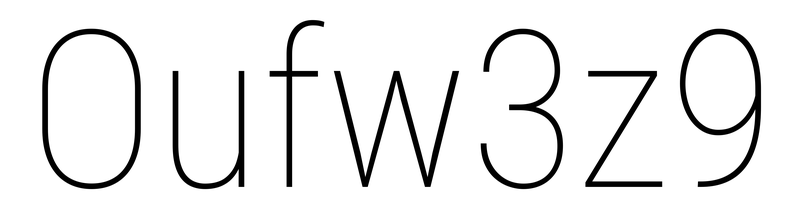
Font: Roboto_Condensed_Thin